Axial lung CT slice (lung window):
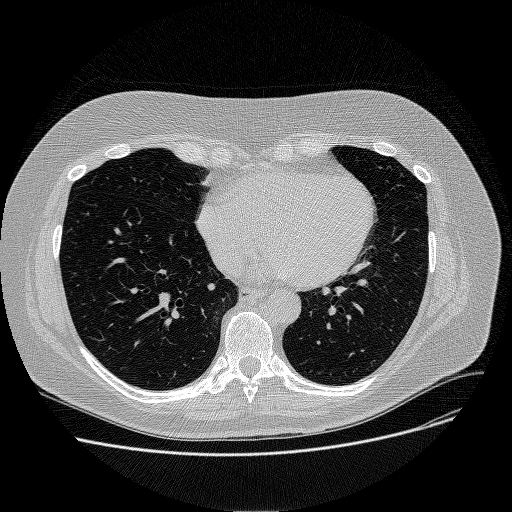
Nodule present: no